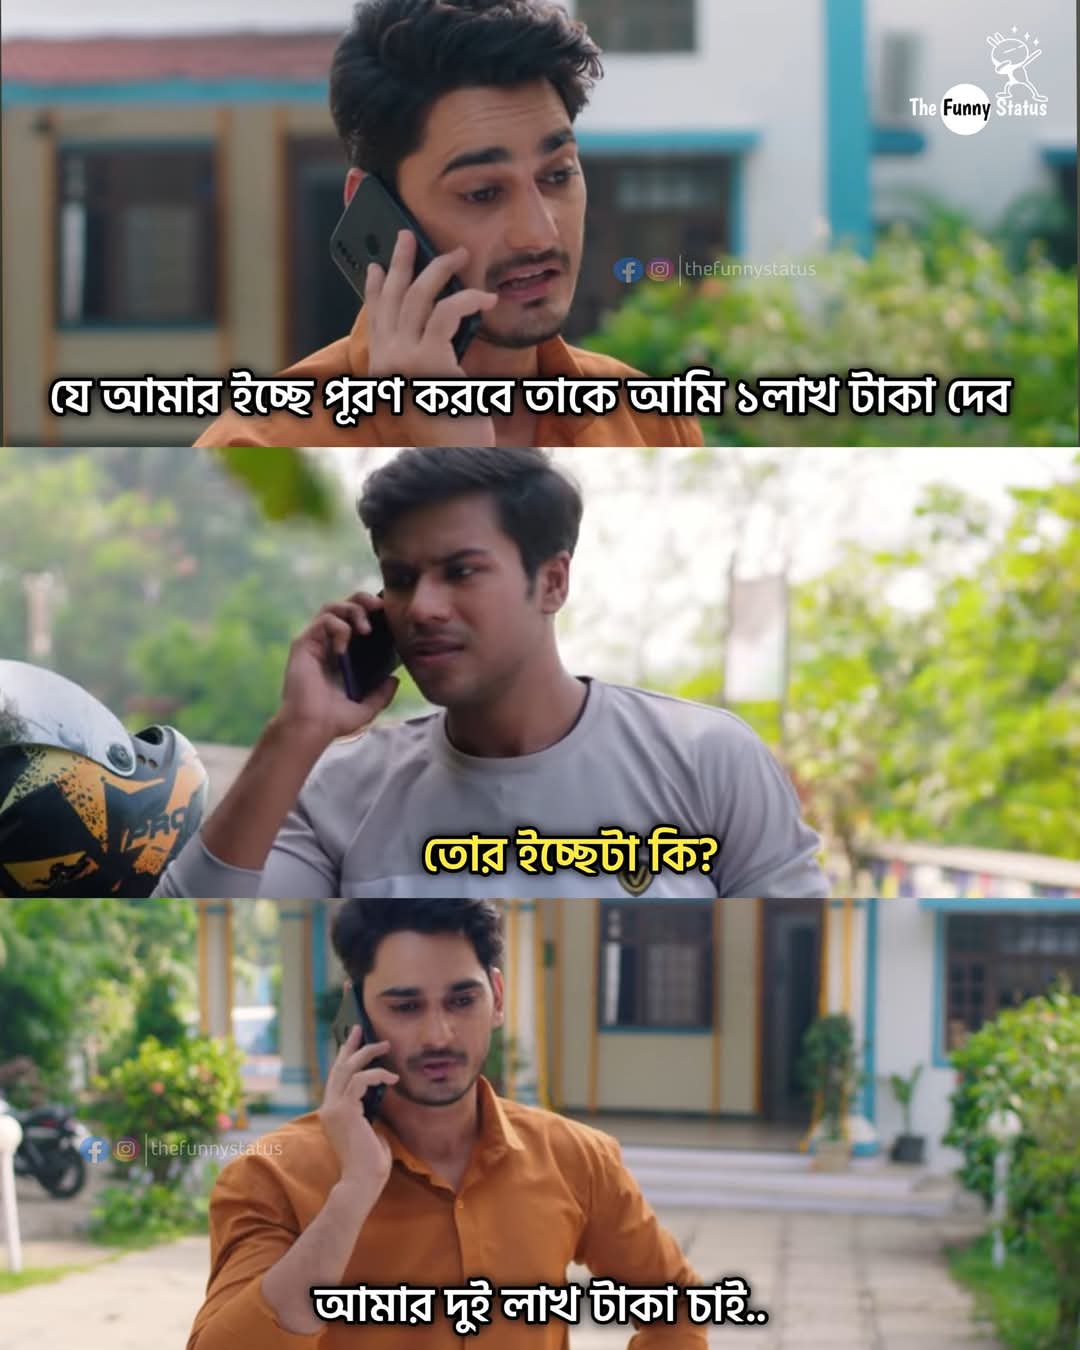
Text: যে আমার ইচ্ছে পূরণ করবে তাকে আমি ১লাখ টাকা দেব
তোর ইচ্ছেটা কি?
আমার দুই লাখ টাকা চাই..
Label: Non Hate